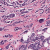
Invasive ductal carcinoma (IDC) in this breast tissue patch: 1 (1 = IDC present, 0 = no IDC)